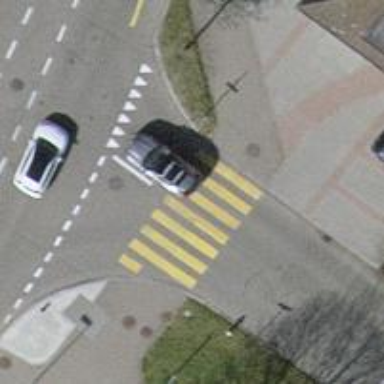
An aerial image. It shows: Uncontrolled zebra crossing on the road.